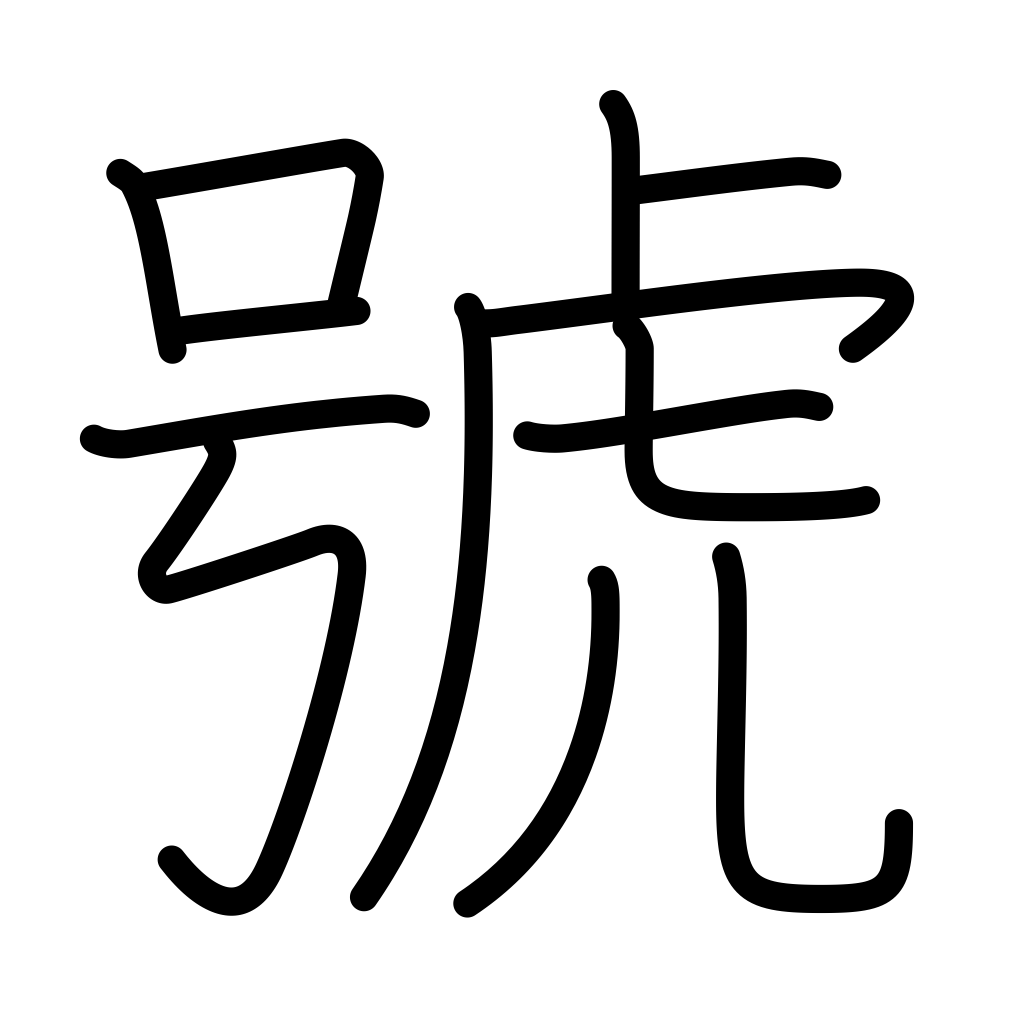
Meaning: mark, sign, symbol, number